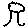
Label: tree